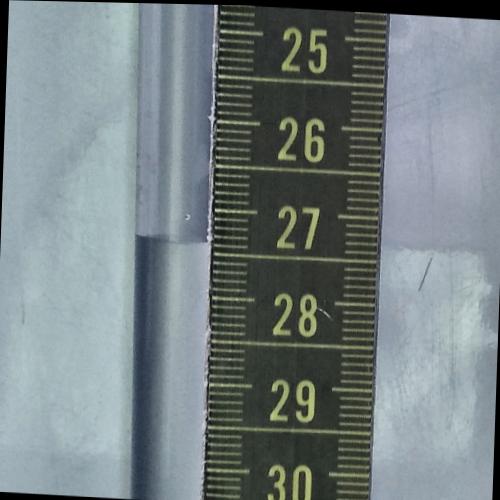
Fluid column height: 27.4 cm